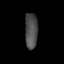
Tissue: lung
Cell type: Epithelial cells
Senescence score: 0.2314
Nuclear area (px): 450
Mean DAPI intensity: 76.016